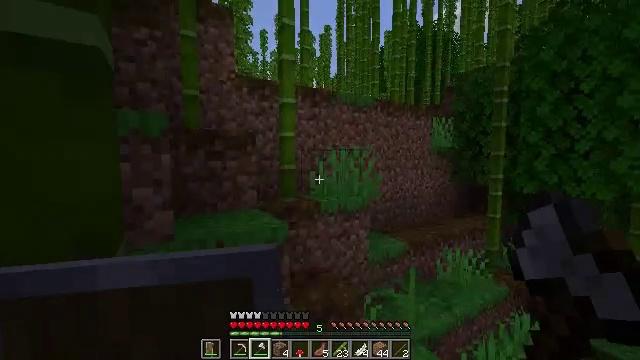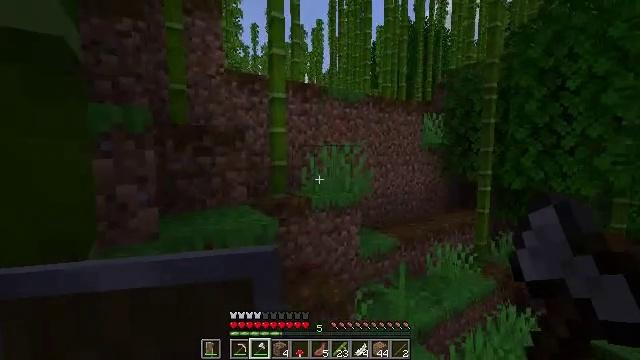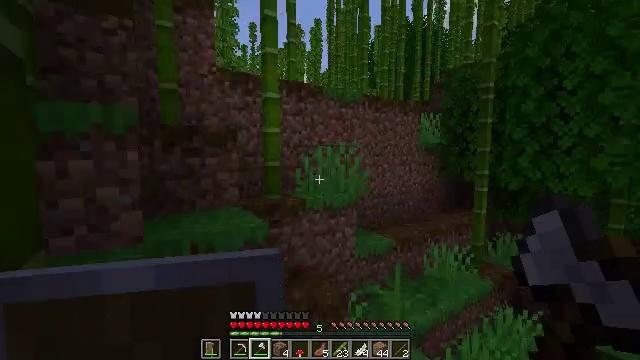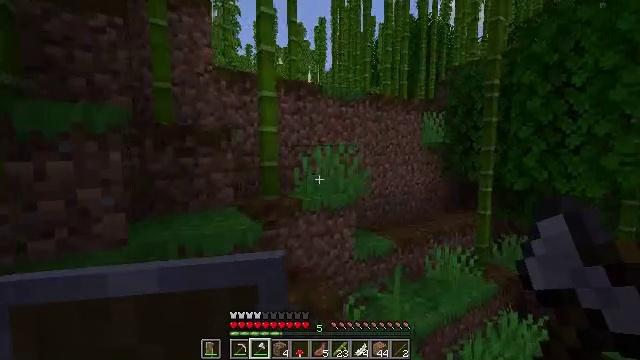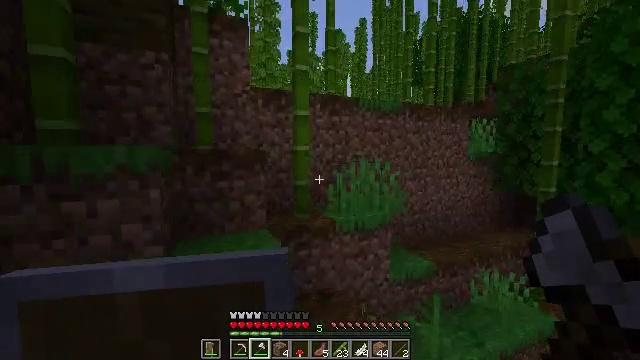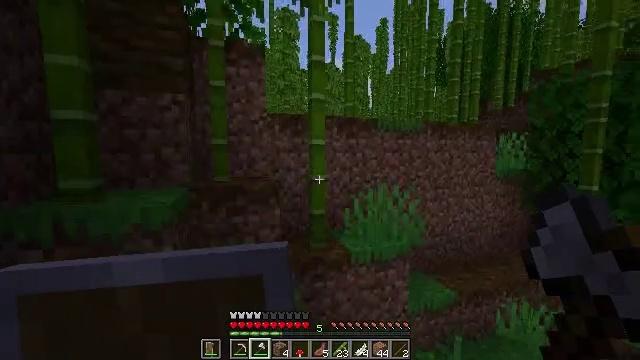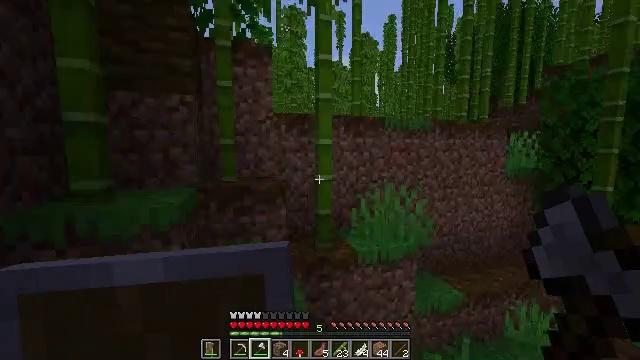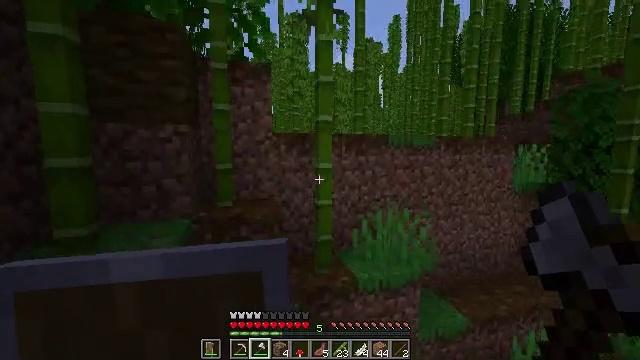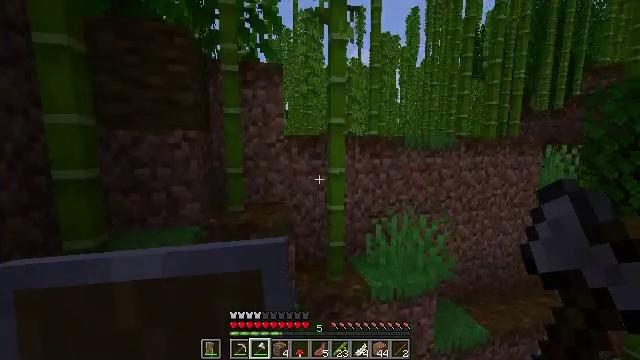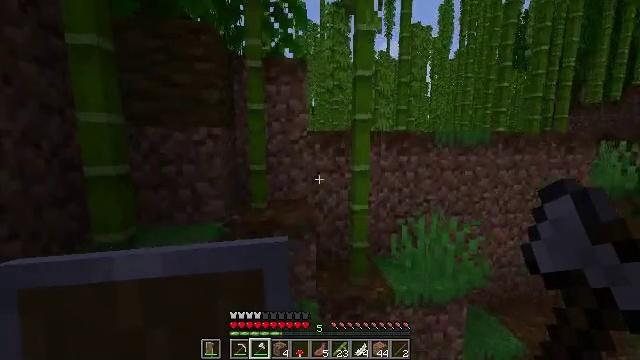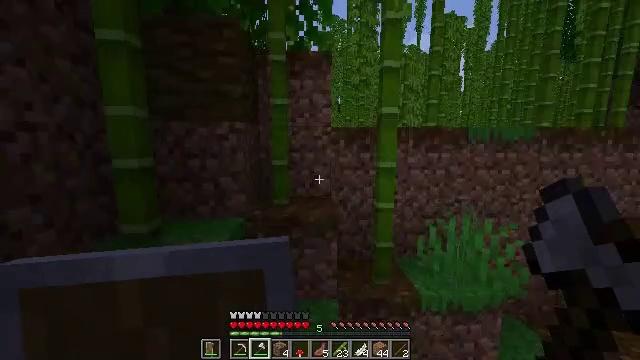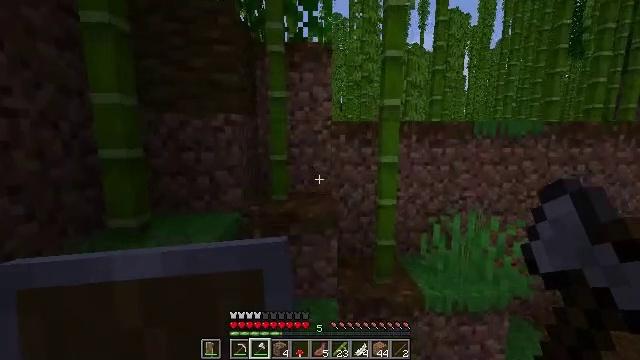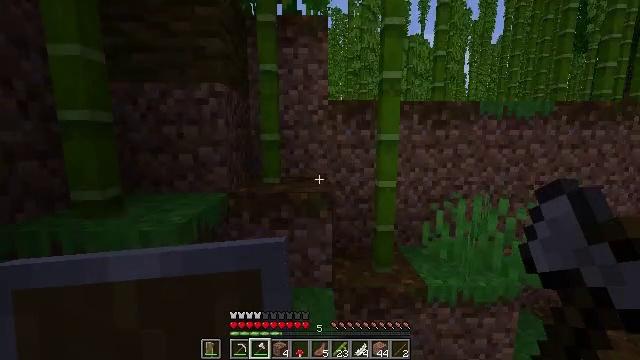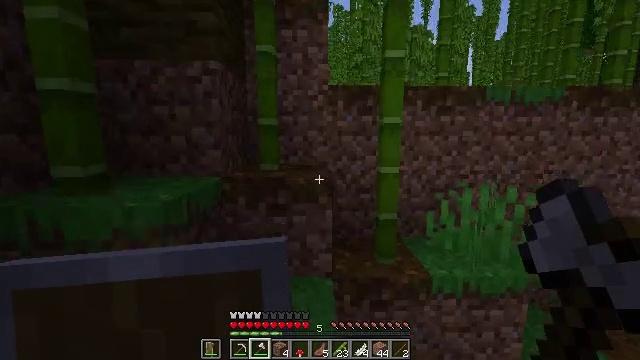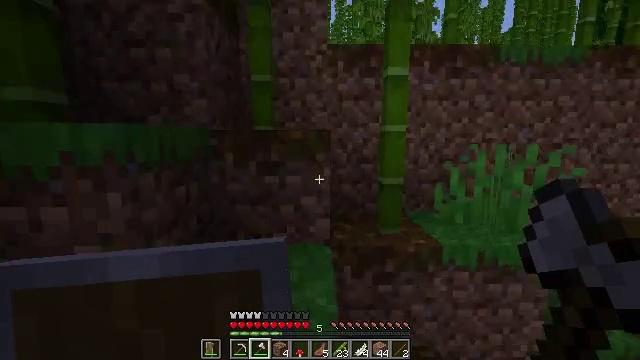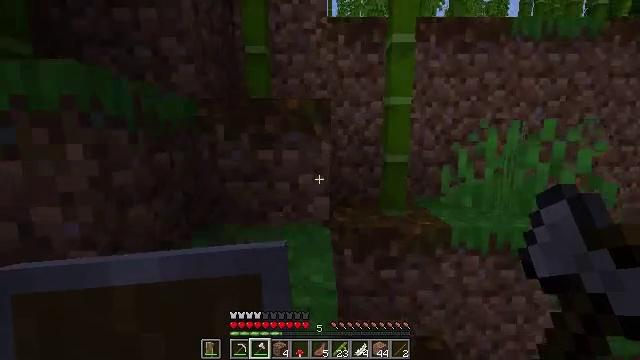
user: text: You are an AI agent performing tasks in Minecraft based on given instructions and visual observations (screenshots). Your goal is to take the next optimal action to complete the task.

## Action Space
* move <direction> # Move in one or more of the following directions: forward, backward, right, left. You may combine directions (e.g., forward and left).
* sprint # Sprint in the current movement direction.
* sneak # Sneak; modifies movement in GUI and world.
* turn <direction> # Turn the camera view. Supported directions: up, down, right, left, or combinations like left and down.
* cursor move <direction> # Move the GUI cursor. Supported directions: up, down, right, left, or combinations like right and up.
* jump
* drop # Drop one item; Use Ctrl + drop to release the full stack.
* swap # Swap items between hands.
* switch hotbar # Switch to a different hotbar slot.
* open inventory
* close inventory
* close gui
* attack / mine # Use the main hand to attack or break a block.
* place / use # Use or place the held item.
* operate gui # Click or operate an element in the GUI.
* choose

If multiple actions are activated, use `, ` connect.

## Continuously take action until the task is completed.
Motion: motion action
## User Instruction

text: Mine the podzol from the ground.
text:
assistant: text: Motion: move forward, turn right
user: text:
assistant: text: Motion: move forward
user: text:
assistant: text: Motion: move forward, turn left
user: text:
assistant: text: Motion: move forward, turn left, jump
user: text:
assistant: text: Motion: move forward, turn left, jump
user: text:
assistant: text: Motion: move forward, turn left, jump
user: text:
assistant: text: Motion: move forward, jump
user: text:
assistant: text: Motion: move forward, turn left and down, jump
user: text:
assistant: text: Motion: move forward, turn left, jump
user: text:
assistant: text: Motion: move forward, turn left, jump
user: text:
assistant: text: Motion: move forward, jump
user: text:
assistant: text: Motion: move forward, jump
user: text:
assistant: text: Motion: move forward, jump
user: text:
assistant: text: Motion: move forward, jump
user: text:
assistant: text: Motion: move forward, jump
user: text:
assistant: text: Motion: move forward, jump
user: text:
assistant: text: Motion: move forward, jump
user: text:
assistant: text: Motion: move forward, jump
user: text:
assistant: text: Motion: move forward, jump
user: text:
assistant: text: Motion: move forward, turn right, jump
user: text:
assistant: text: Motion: move forward, jump
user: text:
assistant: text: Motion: move forward, jump
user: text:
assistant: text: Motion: move forward, turn left and up, jump
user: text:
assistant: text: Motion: move forward, jump
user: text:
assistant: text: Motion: move forward, jump
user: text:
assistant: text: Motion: move forward, turn right and up, jump
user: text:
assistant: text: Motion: move forward, turn right and up, jump
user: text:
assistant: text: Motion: move forward, turn right and up, jump
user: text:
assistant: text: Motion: move forward, turn right, jump
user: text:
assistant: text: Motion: move forward, jump